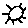
Label: sun